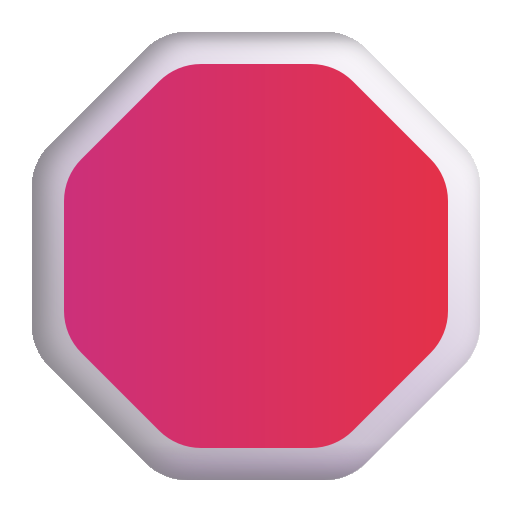
stop sign color